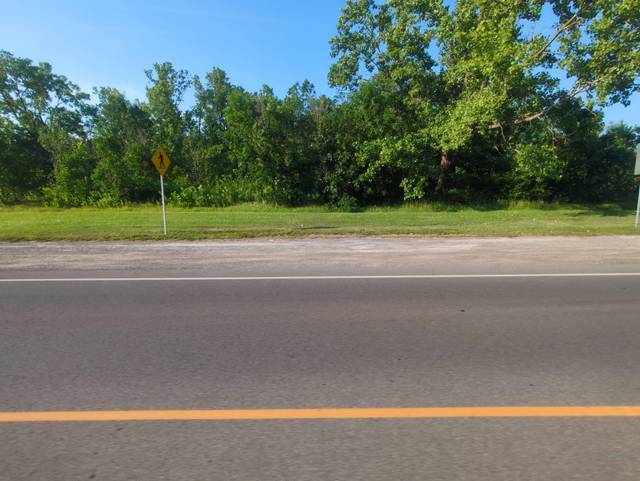
Region: Canada
Coordinates: 43.065, -79.07